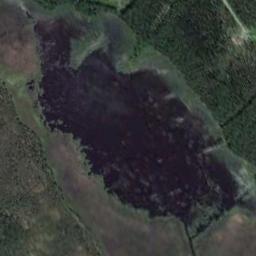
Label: lake